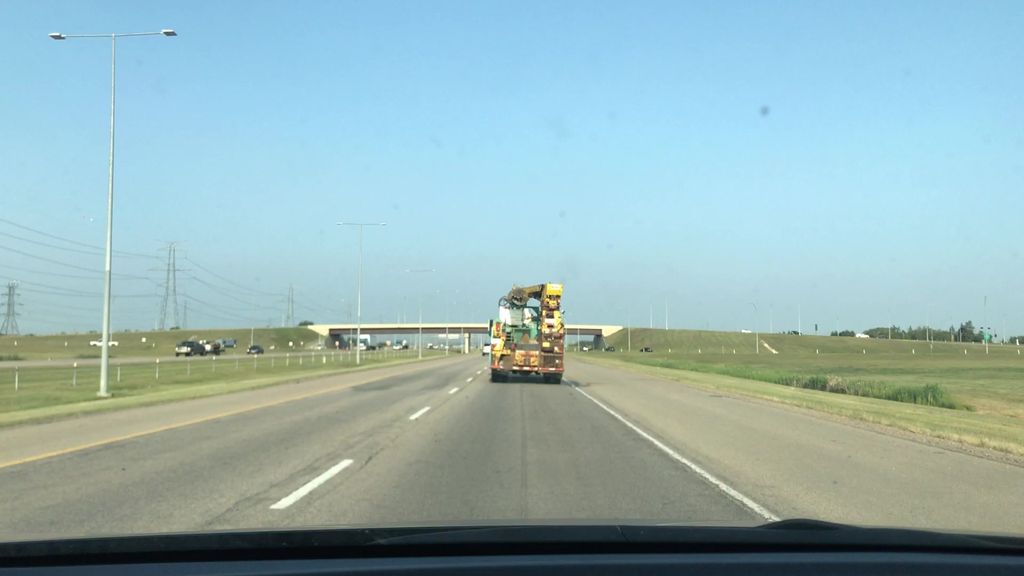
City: edmonton